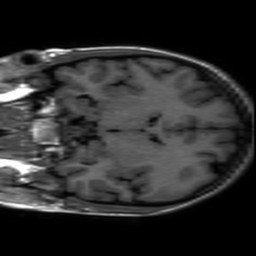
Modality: inplaneT1
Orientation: coronal
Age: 20
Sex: female
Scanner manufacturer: ge
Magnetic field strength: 3 T
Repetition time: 2.297 s
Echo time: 0.02273 s